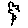
Label: flower